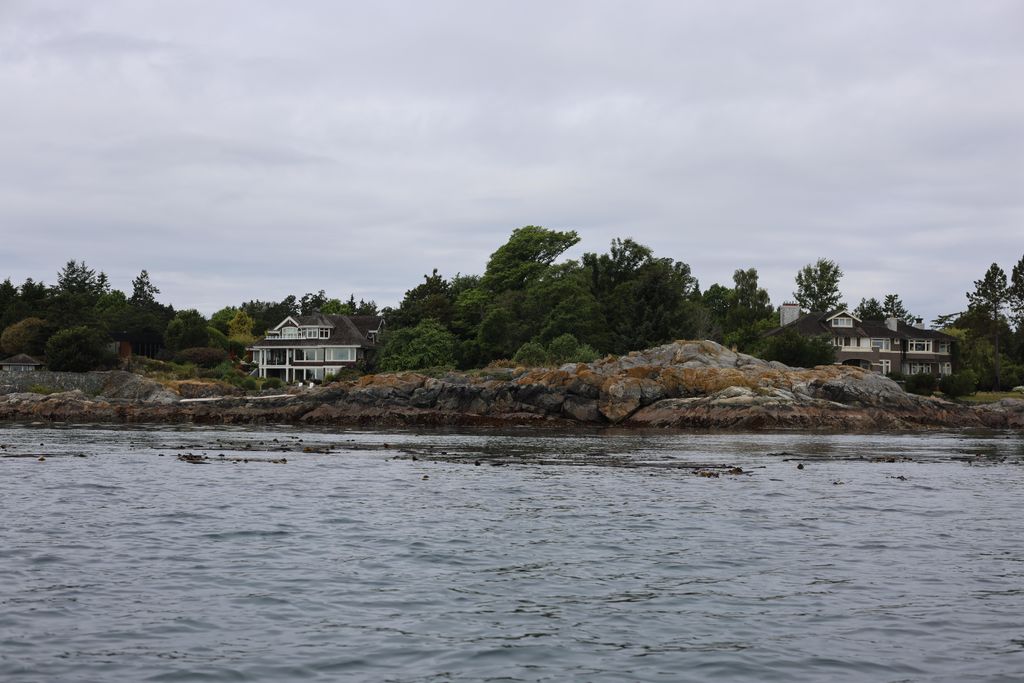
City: victoria